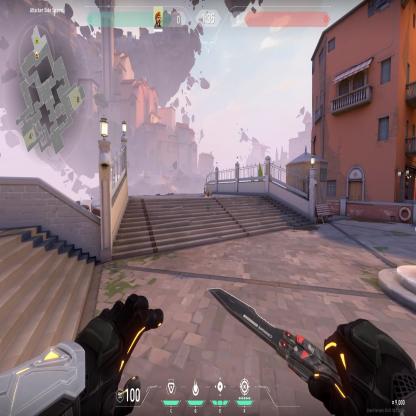
Label: dropped spike